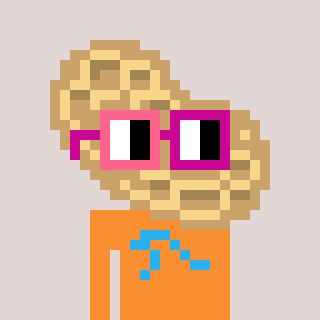
a pixel art character with square pink and red glasses, a peanut-shaped head and a orange-colored body on a warm background